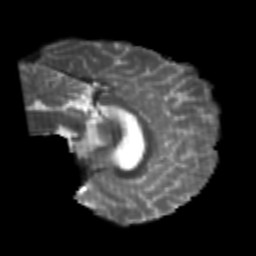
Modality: T2w
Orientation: sagittal
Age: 24
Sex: male
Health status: healthy
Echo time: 0.074 s